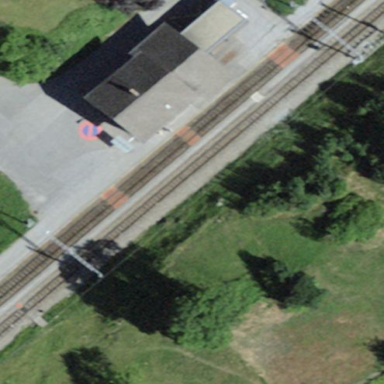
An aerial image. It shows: Platform for public transport and railway.